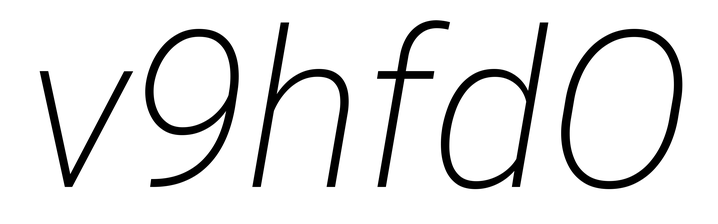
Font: Roboto-Italic_ExtraLight_Italic